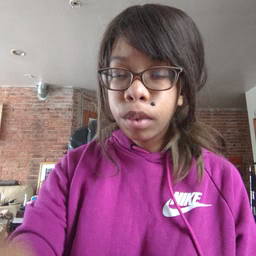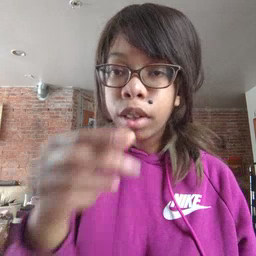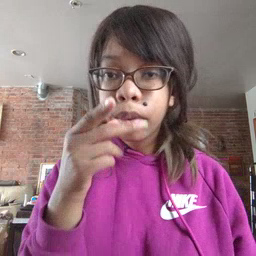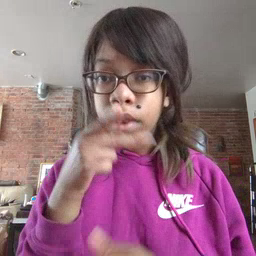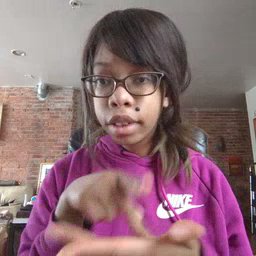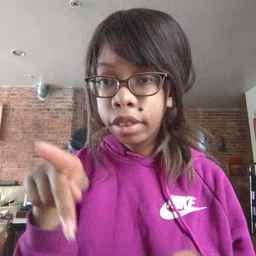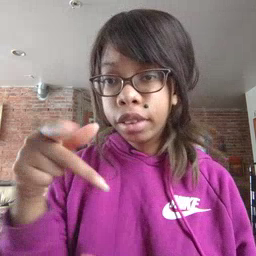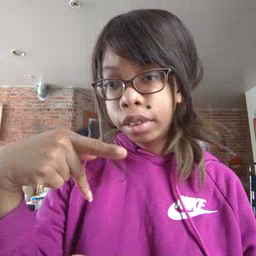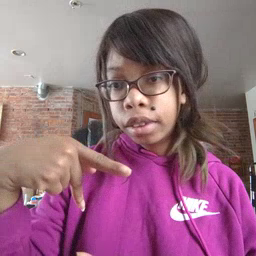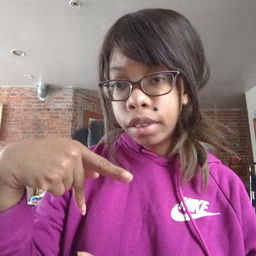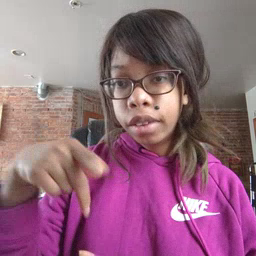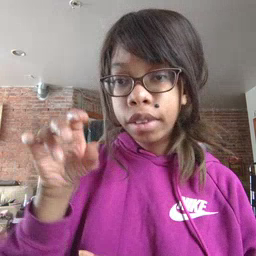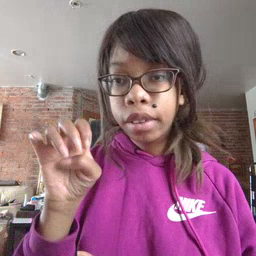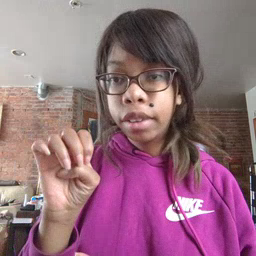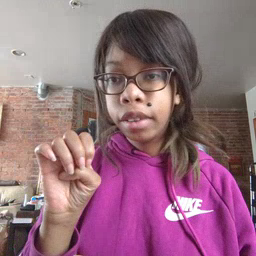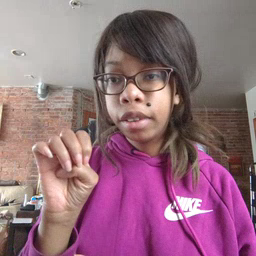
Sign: pen